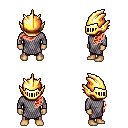
a pixel art fantasy rpg character, male body template, human, tanned skin, chain mail, red pants, red left-swept hairstyle, gold helm, four views (front, back, left, right), 2x2 character sprite sheet, small pixel art, hard edges, no anti-aliasing